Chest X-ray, AP view. Patient: 68 years old, sex M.
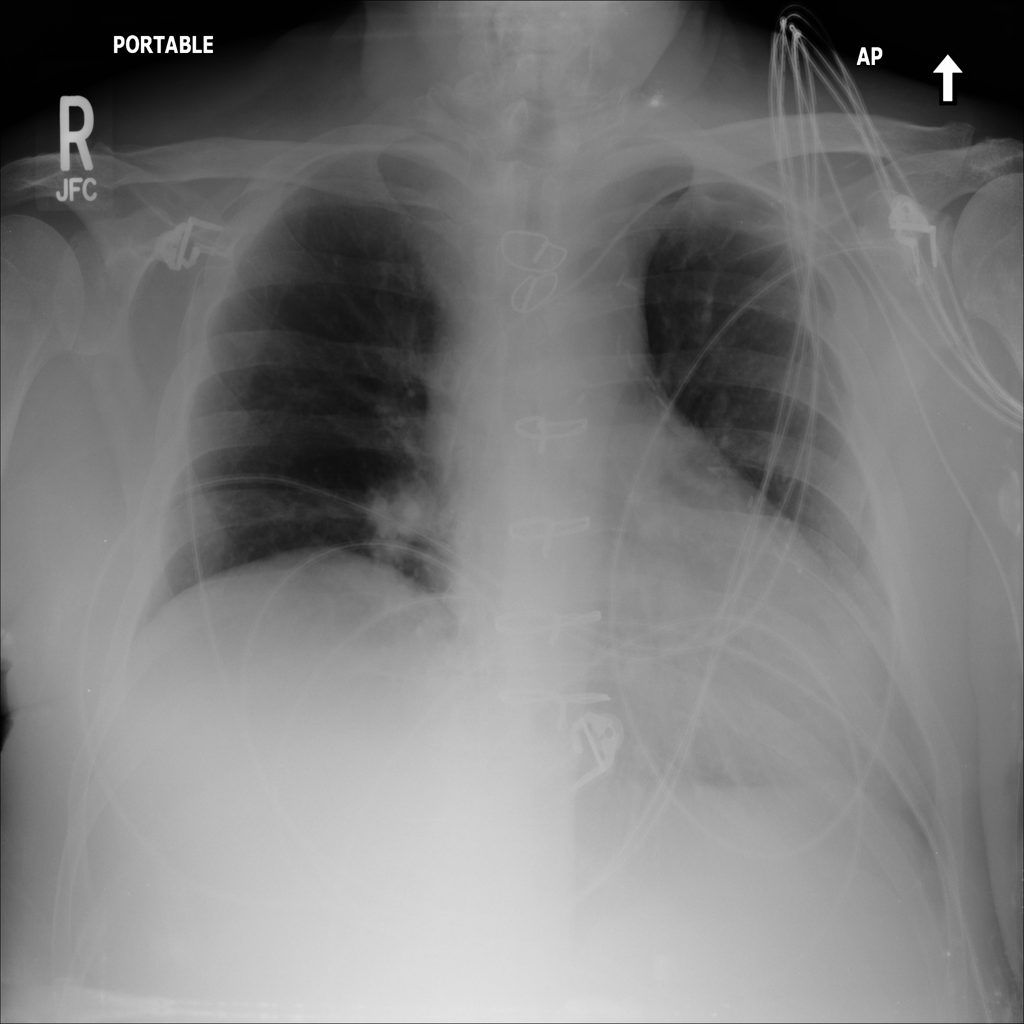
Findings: No Finding